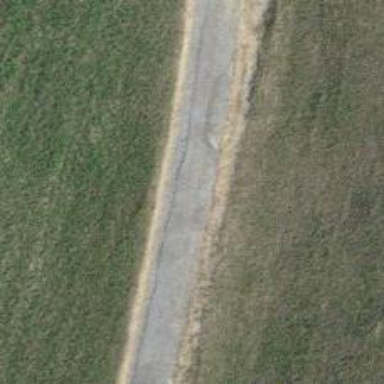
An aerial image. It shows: Track with grade2 tracktype.